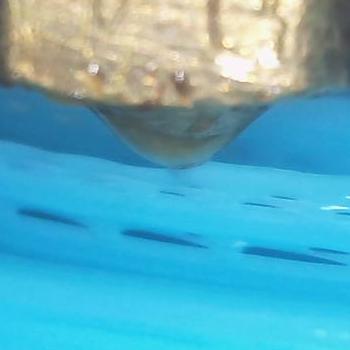
Flow rate: 149%